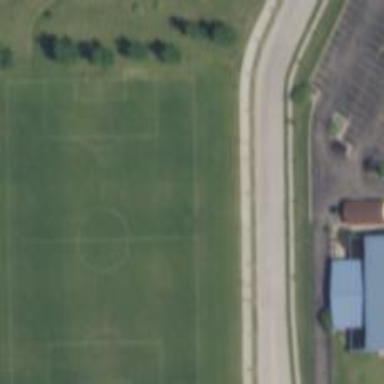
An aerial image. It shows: Soccer pitch for outdoor sports and leisure activities.